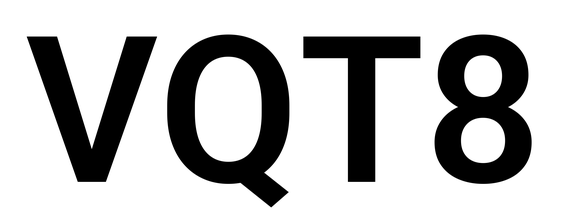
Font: Roboto_SemiBold